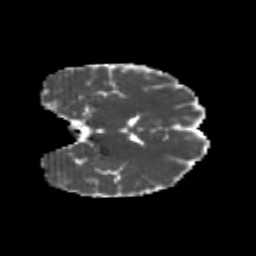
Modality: MD
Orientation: coronal
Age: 23
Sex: female
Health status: healthy
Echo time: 0.074 s